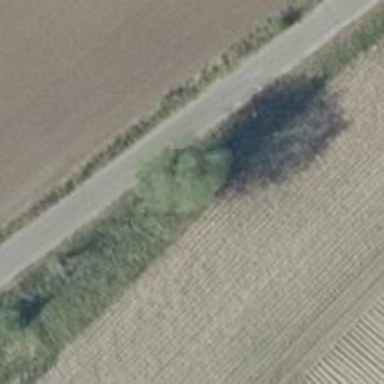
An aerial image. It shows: Deciduous broadleaved tree.